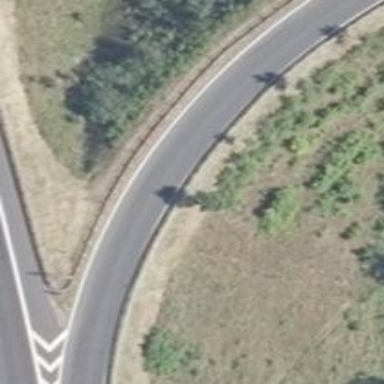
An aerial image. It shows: Trunk link highway designated as motorroad.